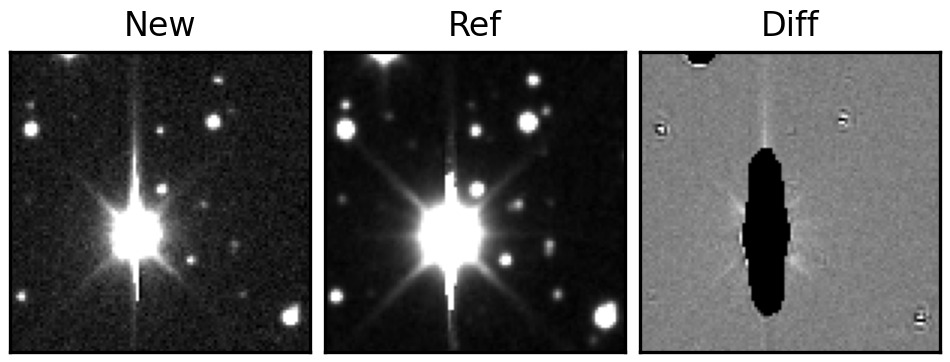
Label: bogus